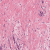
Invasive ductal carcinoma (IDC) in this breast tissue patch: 1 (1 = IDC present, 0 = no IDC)